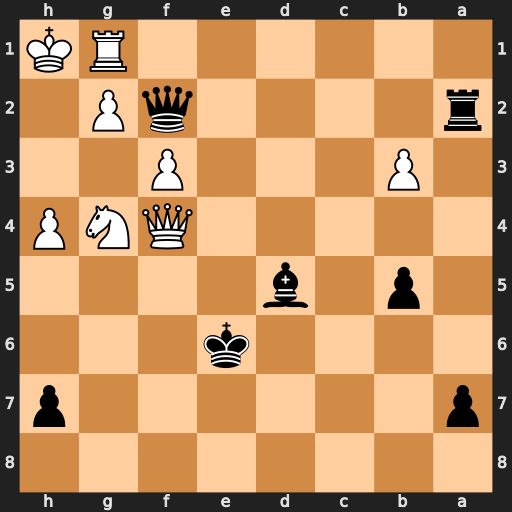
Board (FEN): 8/p6p/4k3/1p1b4/5QNP/1P3P2/r4qP1/6RK
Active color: b
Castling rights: -
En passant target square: -
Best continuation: Qxh4+ Qh2 Qxh2+